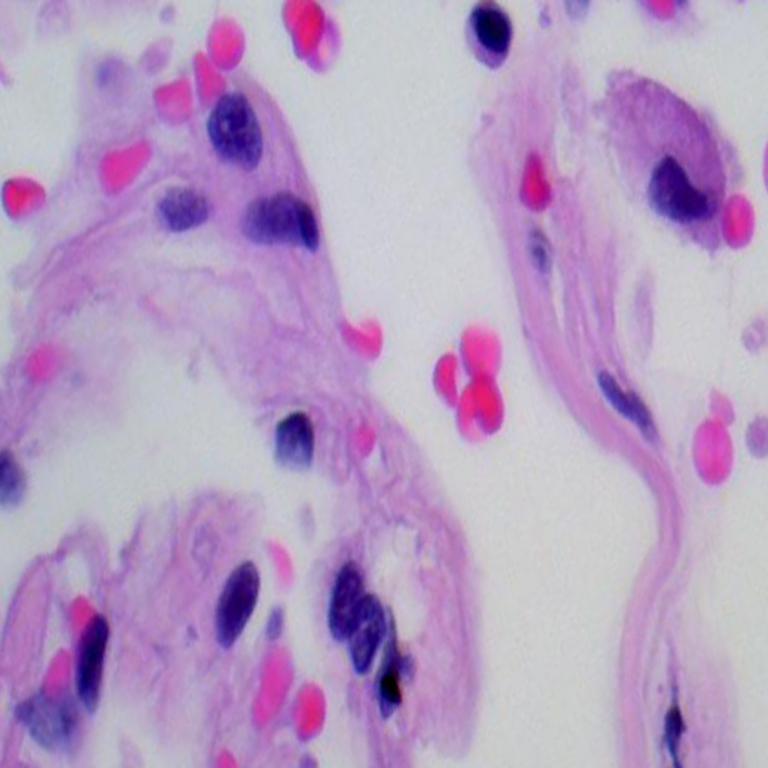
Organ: lung
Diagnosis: benign